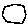
Label: hexagon